Question: First: the stuff I'm trying to do is not compatible with chrome for the time being. Please use firefox to check the examples.
Here is what I've done:
<URL>
'''
<style type="text/css">
.clip3 {
clip-path: url(#c3);
}
</style>
<svg height="0">
<defs>
</defs>
<clipPath id="c3">
<polygon points="75,0 225,0 275,100 225,200 75,200 25,100" />
</clipPath>
</svg>
<div class="container left">
<div id="Image1" class="Image1 image clip3"></div>
<div id="Image2" class="Image2 image clip3"></div>
<div id="Image3" class="Image3 image clip3"></div>
</div>
'''
What I would like to do, is draw on top of the html elements that were clipped in order to draw some accents and borders to the cut images as seen below via ms paint. Is this possible with SVG? Perhaps I can add another property to .clip3 and link it to some svg shapes somehow?

I'm trying out lots of different things - but they are just guesses and I can't find any resources or info on how to do this.
How I had hoped it would work was something like this:
'''
<style type="text/css">
.clip3 {
clip-path: url(#c3);
border: url(#b1);
}
</style>
<defs>
<polyline id = "b1" points="75,0 225,0 275,100 225,200 75,200 25,100" stroke = "blue" stroke-width = "5"/>
</defs>
'''
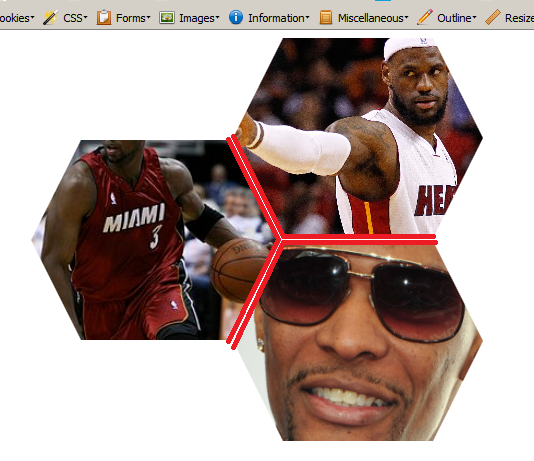
Answer: Came up with an idea that I don't consider ideal but it works... =
<URL>
'''
<svg height="0">
<clipPath id="c3">
<polygon points="75,0 225,0 275,100 225,200 75,200 25,100"/>
</clipPath>
<defs>
<polyline id="top" points="225,200 75,200 25,100" style="fill:none;stroke:blue;stroke-width:10" />
<polyline id="middle" points="225,0 275,100 225,200" style="fill:none;stroke:blue;stroke-width:10" />
<polyline id="bottom" points="25,100 75,0 225,0" style="fill:none;stroke:blue;stroke-width:10" />
</defs>
</svg>
<div class="container left">
<div id="Image1" class="Image1 image clip3">
<svg width="100%" height="100%">
<use xlink:href = "#top"/>
</svg>
</div>
<div id="Image2" class="Image2 image clip3">
<svg width="100%" height="100%">
<use xlink:href = "#middle"/>
</svg>
</div>
<div id="Image3" class="Image3 image clip3">
<svg width="100%" height="100%">
<use xlink:href = "#bottom"/>
</svg>
</div>
</div>
'''